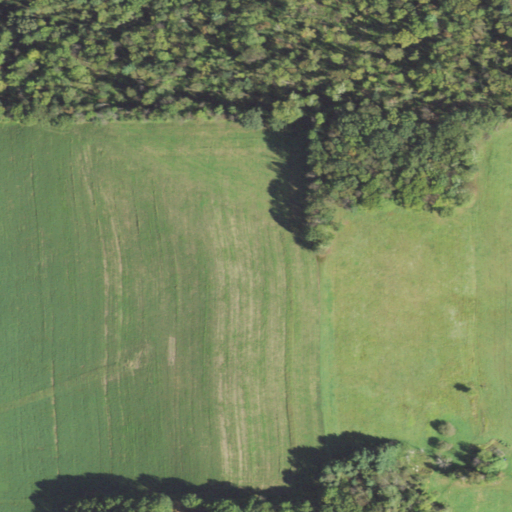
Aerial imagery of mountain in Pennsylvania named Songer Hill containing cultivated crops, deciduous forest, pasture, and mixed forest